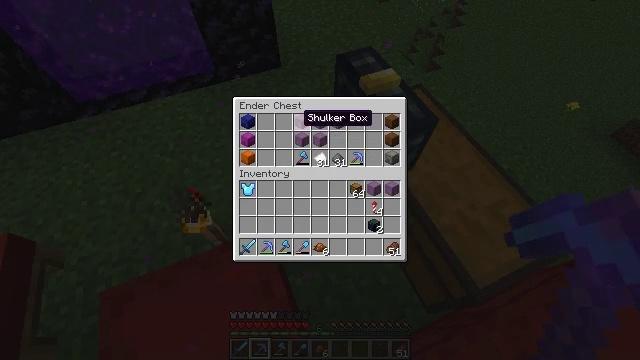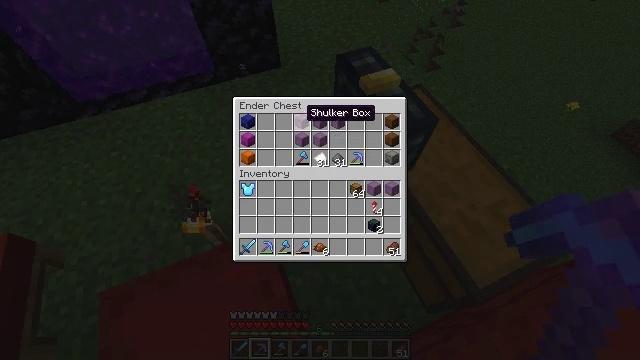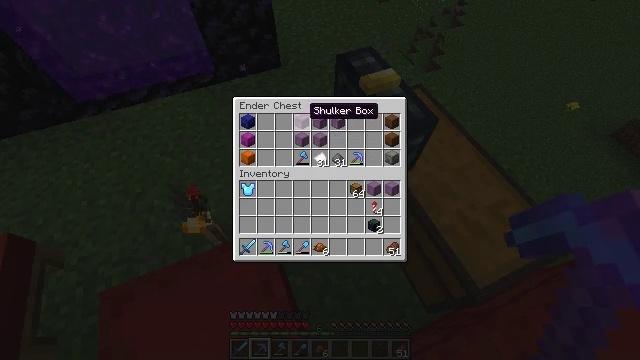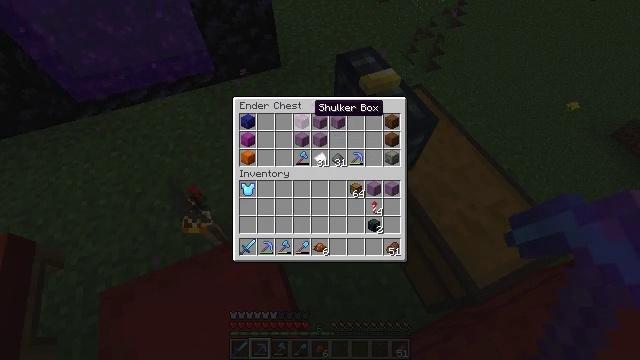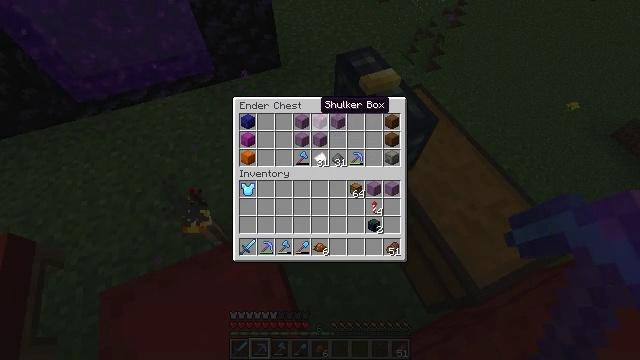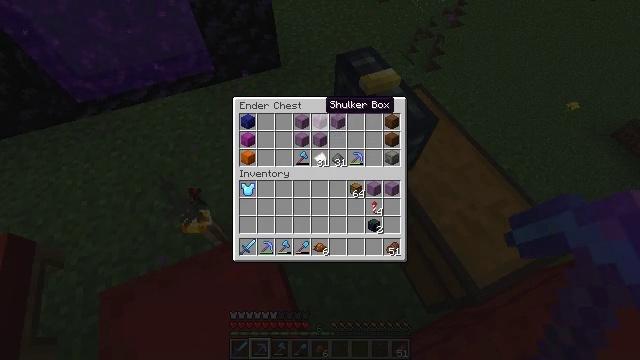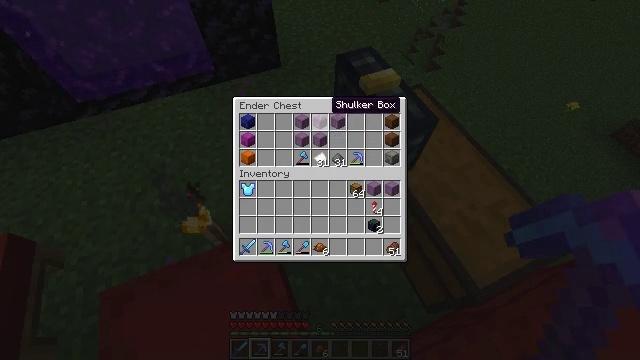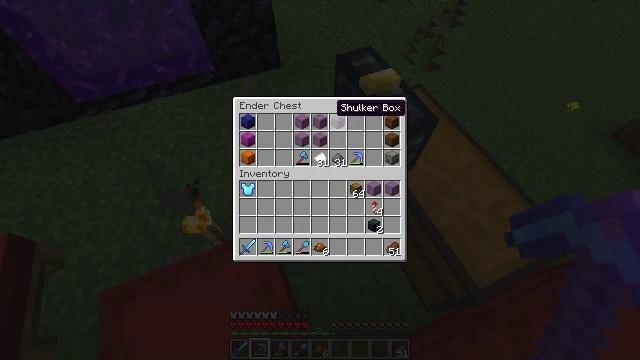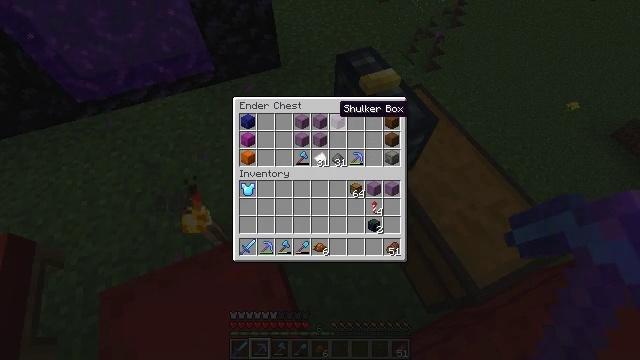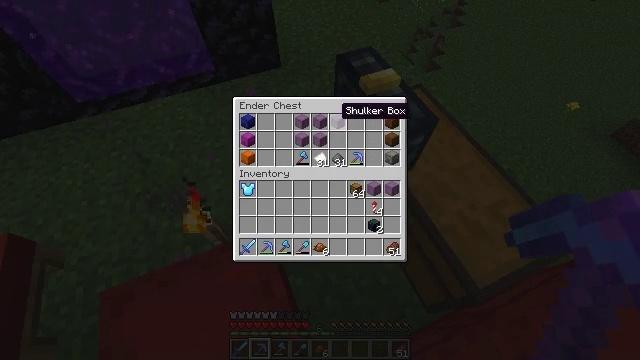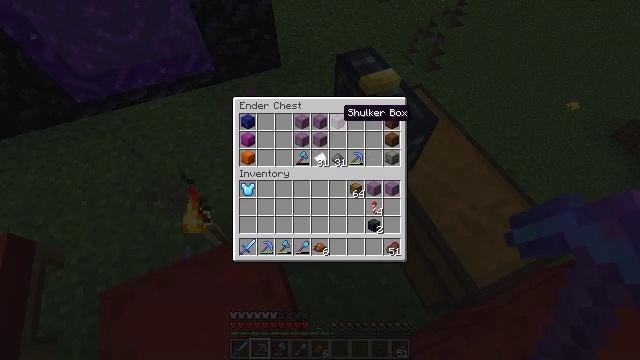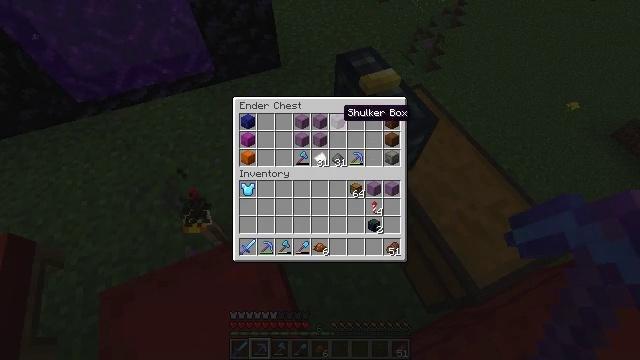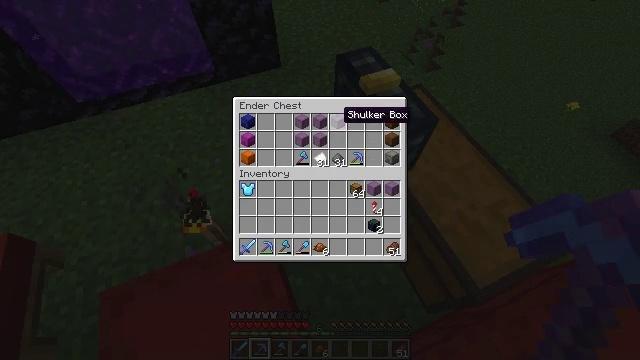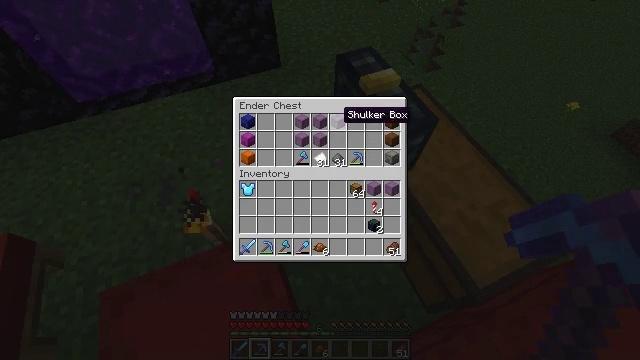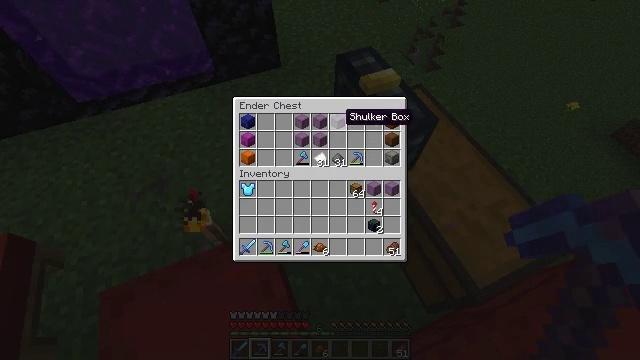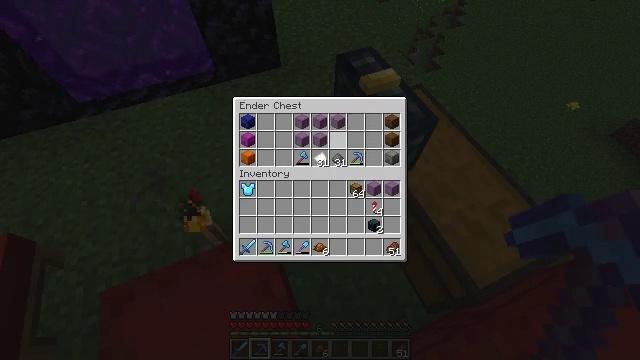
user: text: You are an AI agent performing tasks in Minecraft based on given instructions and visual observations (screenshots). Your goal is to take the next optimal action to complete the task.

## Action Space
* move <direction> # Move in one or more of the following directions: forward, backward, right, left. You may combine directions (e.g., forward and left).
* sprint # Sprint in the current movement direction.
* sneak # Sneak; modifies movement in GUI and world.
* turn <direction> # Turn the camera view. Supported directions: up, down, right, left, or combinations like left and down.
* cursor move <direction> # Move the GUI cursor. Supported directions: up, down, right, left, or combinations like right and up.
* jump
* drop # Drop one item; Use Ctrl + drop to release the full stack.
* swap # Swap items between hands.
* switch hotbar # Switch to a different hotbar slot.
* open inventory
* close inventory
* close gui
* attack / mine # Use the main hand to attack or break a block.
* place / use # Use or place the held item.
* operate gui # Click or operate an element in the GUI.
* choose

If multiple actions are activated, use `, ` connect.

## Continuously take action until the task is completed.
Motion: motion action
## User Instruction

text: Collect the red shulker box into your inventory.
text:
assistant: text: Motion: no_op
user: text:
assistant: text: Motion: no_op
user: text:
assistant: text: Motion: no_op
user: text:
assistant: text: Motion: no_op
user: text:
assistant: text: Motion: no_op
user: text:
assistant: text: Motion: no_op
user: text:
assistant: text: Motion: no_op
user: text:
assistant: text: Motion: no_op
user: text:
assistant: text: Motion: no_op
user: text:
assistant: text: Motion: no_op
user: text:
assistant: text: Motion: no_op
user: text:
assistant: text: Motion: no_op
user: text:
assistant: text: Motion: no_op
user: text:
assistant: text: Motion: no_op
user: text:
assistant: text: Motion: cursor move down
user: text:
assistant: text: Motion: cursor move right and down
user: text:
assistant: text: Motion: cursor move right and down
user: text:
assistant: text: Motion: cursor move right and down
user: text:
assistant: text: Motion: cursor move right and down
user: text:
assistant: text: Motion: cursor move right
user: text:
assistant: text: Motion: no_op
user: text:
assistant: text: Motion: no_op
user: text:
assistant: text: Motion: close gui
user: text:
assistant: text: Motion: turn right and up
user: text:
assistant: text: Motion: turn right and up
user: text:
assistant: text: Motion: turn right
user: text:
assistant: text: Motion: turn right and up
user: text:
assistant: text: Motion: turn right and up
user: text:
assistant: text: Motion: turn right and up
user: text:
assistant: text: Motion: turn right and up